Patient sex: F
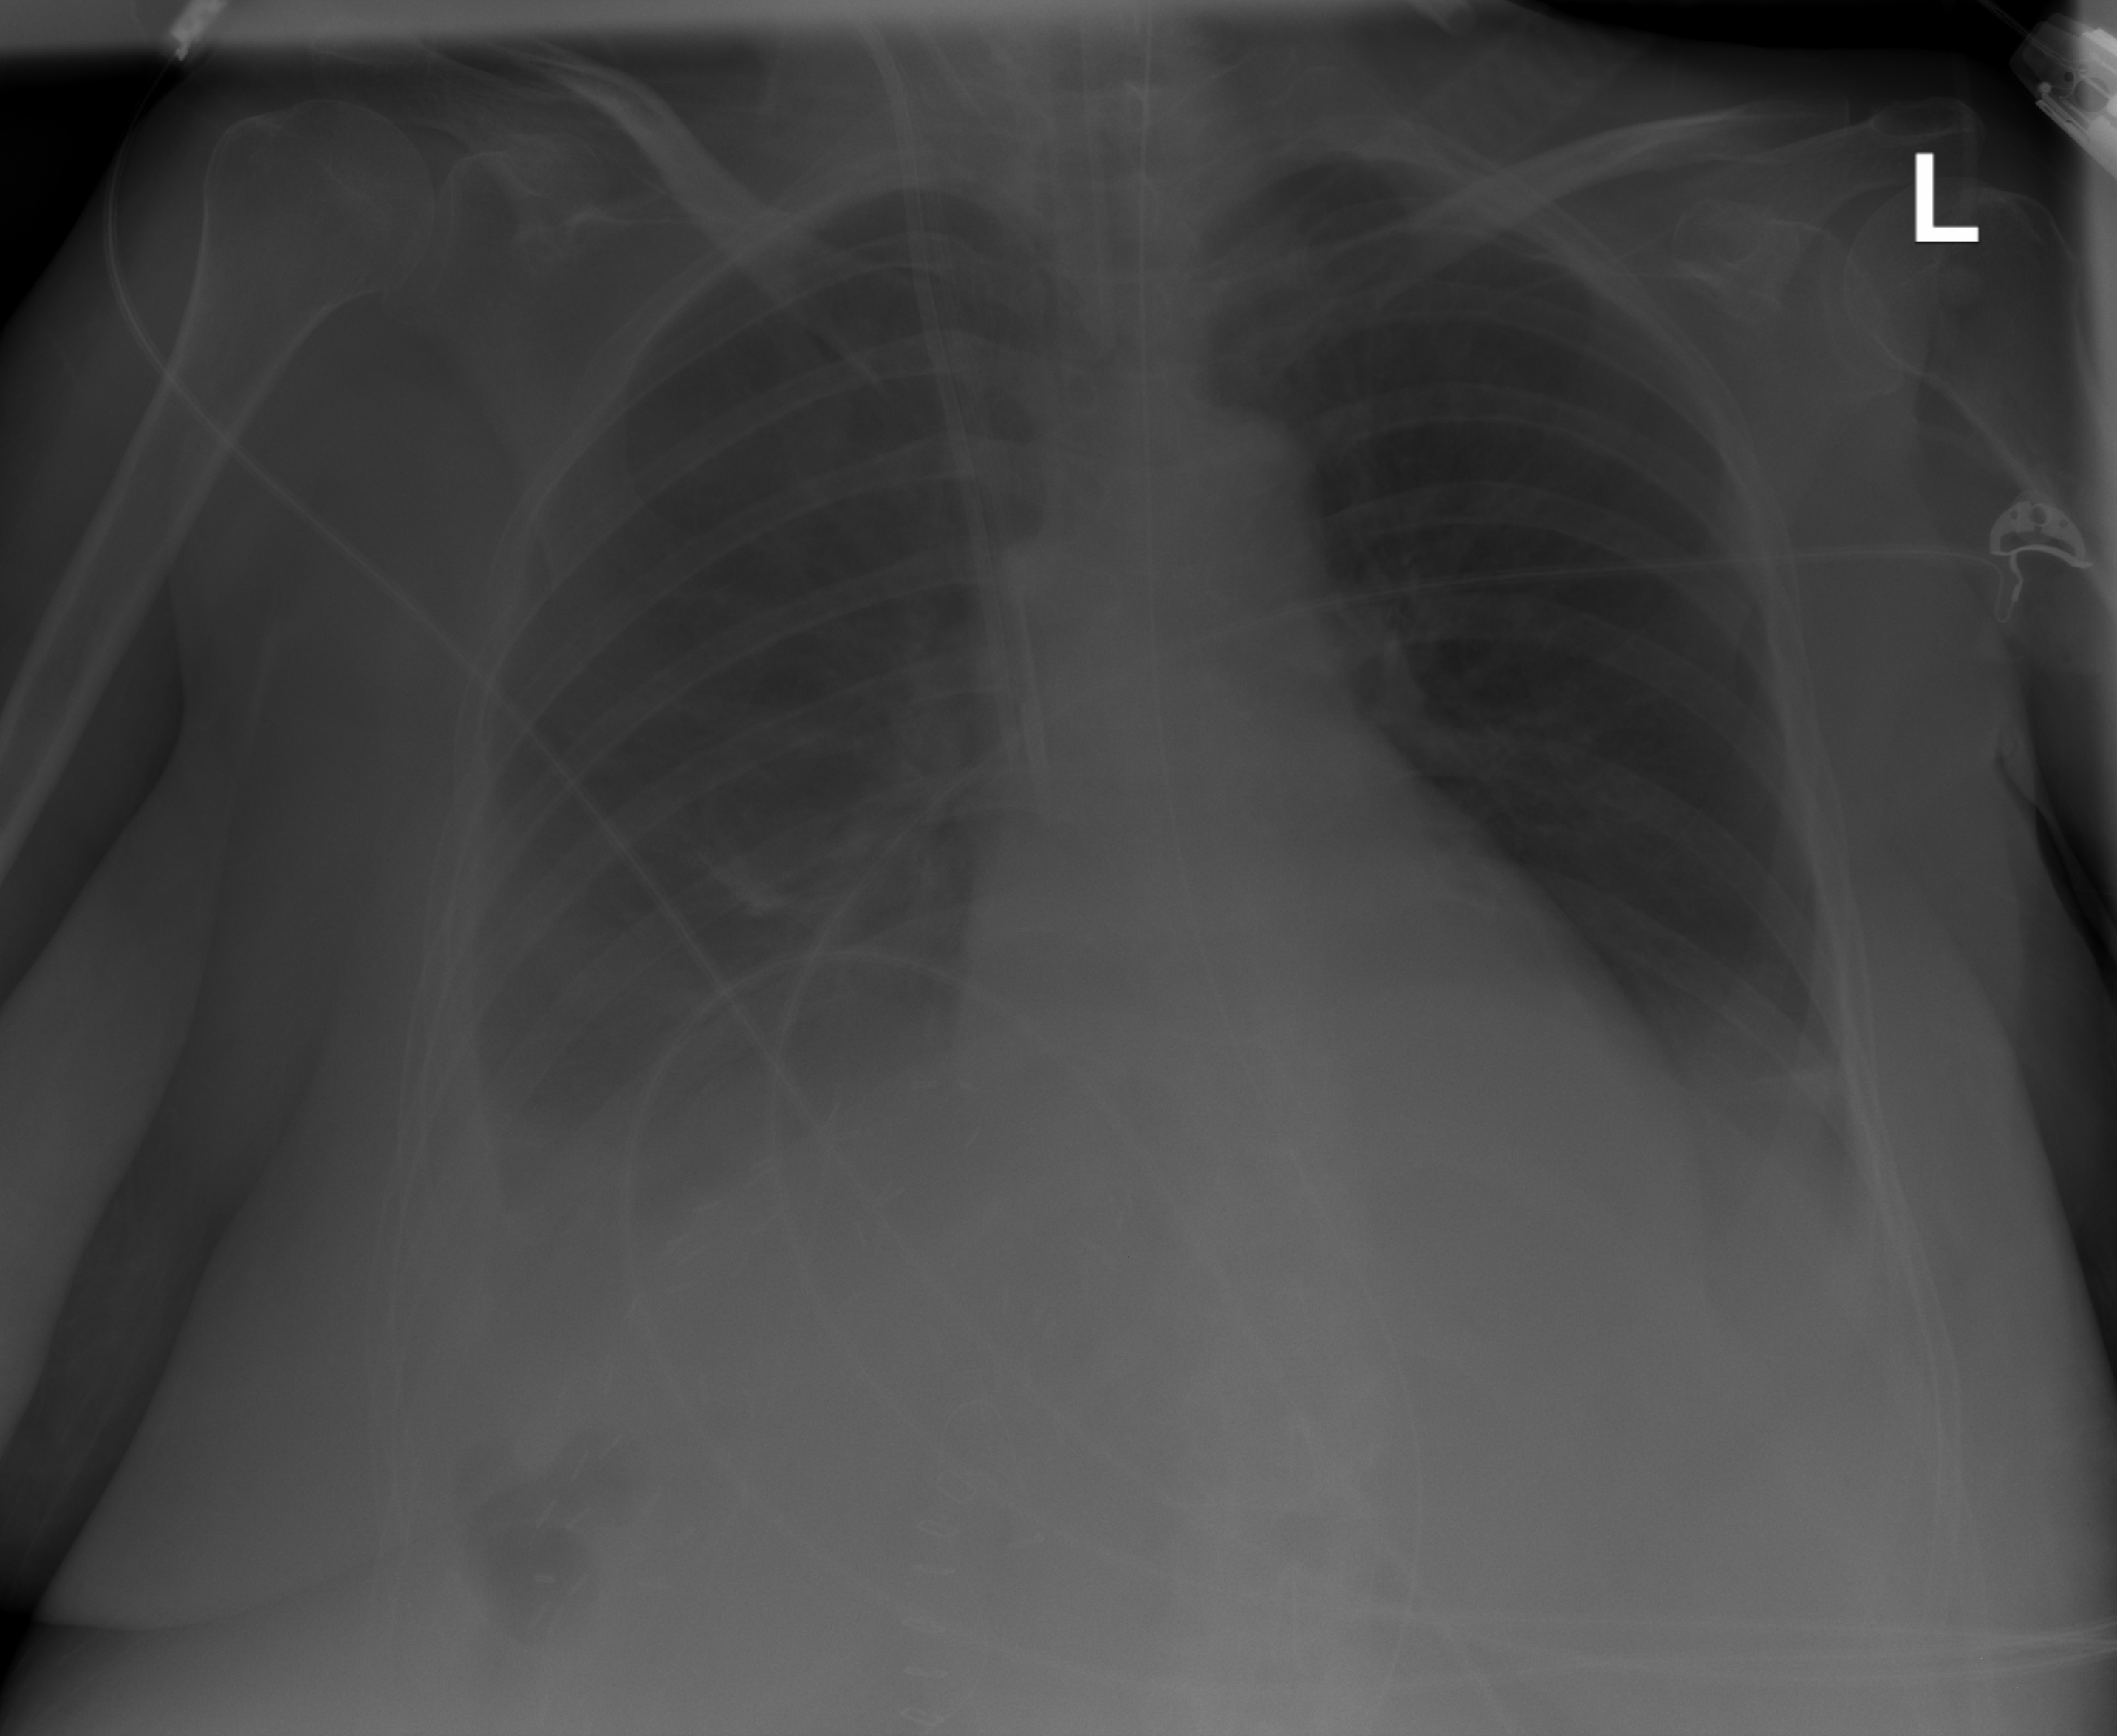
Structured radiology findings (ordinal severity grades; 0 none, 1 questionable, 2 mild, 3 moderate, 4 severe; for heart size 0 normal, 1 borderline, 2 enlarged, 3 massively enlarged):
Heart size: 0
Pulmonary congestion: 0
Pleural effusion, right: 2
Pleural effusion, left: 2
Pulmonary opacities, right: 0
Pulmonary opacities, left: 0
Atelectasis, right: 2
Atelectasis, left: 2